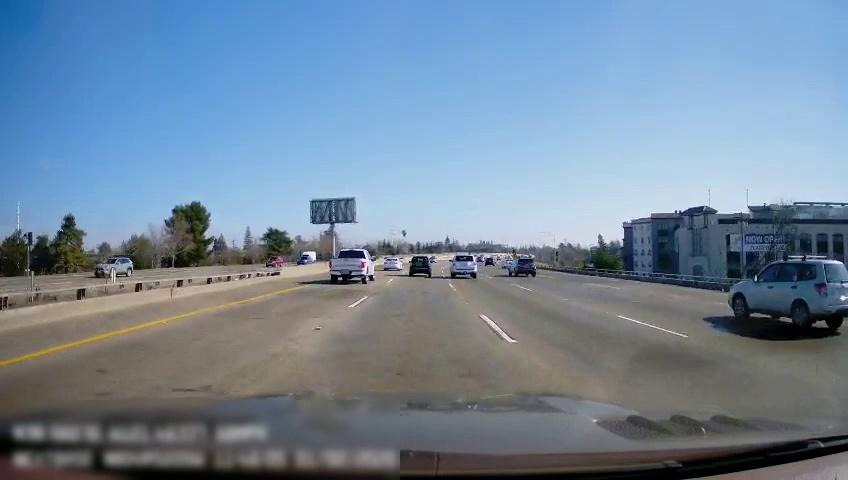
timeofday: Day
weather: Sunny
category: Vehicles | SUV
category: Drivable Space
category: Vehicles | SUV
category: Vehicles | SUV
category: Vehicles | Van
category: Vehicles | Van
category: Drivable Space
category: Vehicles | Car
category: Vehicles | Truck
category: Vehicles | Car
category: Vehicles | Car
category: Vehicles | SUV
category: Vehicles | SUV
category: Vehicles | SUV
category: Lanes | Alternate Lane
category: Lanes | Current Lane
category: Lanes | Current Lane
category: Lanes | Alternate Lane
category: Lanes | Alternate Lane
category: Lanes | Alternate Lane
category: Traffic | Lights
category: Traffic | Signs